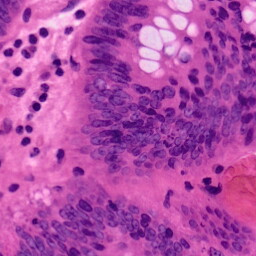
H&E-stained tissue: Colon